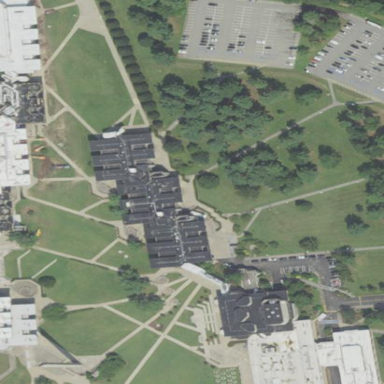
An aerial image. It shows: University building.